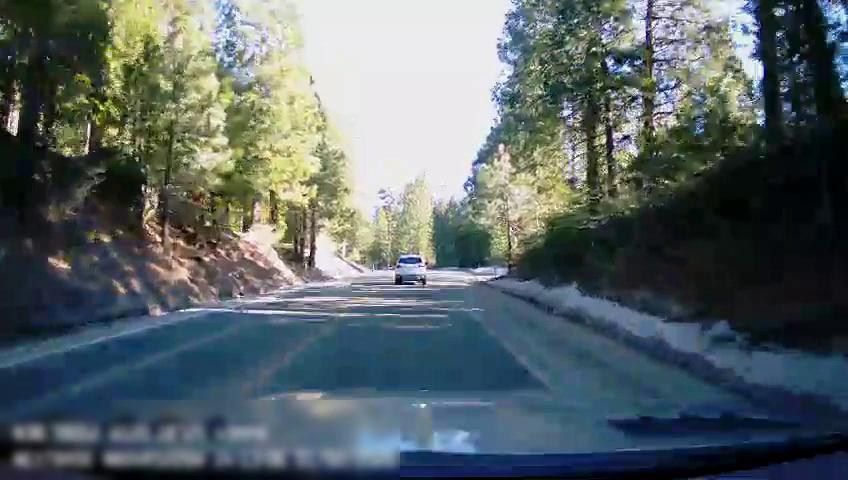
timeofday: Day
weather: Sunny
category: Drivable Space
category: Vehicles | SUV
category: Lanes | Current Lane
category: Lanes | Alternate Lane
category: Lanes | Opposite Lane